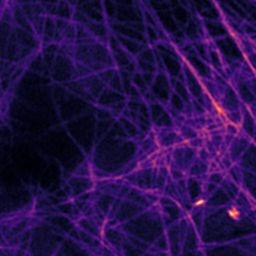
Label: Super-resolution F-actin image